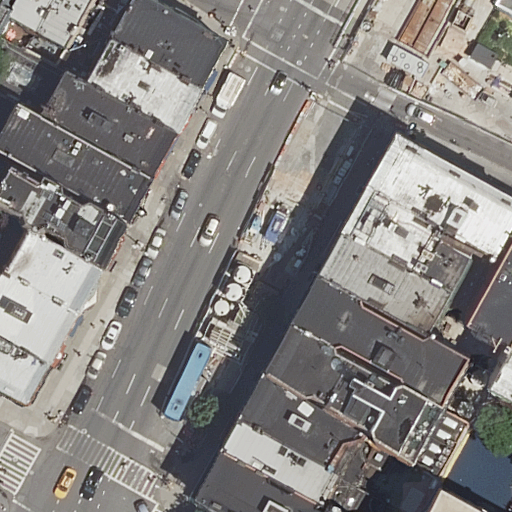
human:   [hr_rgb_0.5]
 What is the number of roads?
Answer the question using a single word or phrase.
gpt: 4

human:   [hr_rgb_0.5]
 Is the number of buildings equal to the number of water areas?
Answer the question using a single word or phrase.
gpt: no

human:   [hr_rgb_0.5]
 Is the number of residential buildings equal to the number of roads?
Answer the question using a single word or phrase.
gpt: no

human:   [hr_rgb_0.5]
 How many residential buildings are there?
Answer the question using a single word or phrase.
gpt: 23

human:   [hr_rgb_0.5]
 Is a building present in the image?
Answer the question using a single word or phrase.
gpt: yes

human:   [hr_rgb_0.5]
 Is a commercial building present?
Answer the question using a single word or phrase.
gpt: no

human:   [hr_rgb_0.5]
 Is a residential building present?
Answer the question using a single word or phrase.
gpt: yes

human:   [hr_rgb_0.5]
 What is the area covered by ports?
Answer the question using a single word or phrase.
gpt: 0m2

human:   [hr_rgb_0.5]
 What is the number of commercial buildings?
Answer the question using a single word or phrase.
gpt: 0

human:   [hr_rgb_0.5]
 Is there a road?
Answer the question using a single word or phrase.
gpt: yes

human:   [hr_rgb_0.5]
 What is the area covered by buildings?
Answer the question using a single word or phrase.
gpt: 3715m2

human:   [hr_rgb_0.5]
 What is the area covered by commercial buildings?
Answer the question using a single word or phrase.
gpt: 0m2

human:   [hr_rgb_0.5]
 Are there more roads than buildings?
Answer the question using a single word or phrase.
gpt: no

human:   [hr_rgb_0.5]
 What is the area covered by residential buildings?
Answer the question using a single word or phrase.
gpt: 3715m2

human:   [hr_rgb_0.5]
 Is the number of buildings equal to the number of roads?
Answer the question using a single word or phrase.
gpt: no

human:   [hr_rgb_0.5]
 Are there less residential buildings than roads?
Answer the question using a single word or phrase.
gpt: no

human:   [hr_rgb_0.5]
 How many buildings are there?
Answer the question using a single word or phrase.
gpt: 23

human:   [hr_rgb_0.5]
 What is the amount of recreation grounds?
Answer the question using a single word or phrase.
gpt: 0

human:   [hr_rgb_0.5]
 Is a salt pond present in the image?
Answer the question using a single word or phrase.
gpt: no

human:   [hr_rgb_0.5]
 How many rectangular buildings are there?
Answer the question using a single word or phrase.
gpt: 20

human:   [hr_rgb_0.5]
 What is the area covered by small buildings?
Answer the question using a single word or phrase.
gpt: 461m2

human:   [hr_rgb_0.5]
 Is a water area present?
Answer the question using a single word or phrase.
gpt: no

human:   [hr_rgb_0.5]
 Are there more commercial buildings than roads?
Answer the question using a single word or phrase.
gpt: no

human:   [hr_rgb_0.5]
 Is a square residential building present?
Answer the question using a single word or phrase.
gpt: no

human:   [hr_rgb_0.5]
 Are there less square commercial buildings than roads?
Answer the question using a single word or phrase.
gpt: yes

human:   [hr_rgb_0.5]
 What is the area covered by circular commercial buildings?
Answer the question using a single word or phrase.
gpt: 0m2

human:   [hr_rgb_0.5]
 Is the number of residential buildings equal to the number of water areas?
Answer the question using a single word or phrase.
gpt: no

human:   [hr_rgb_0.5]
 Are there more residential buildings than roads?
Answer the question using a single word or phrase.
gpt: yes

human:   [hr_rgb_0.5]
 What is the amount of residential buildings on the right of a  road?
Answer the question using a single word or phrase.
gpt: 14

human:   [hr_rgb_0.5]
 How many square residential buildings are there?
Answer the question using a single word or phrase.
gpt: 0

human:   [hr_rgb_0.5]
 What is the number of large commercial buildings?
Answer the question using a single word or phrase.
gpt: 0

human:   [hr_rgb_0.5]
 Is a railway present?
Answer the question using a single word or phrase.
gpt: no

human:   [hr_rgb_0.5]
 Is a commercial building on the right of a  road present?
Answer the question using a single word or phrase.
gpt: no

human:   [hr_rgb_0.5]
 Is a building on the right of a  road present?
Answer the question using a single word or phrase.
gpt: yes

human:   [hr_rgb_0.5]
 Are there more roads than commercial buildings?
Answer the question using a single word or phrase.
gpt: yes

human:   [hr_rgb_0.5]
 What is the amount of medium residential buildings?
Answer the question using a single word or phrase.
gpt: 13

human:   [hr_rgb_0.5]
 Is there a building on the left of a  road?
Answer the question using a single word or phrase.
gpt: yes

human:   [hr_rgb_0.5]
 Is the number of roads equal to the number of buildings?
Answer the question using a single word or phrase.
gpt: no

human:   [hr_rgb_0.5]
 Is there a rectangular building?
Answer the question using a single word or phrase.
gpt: yes

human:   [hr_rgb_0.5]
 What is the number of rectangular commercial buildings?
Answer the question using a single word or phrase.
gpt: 0

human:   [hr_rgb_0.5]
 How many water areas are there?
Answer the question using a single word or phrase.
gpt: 0

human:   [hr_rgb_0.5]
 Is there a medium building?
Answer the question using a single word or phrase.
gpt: yes

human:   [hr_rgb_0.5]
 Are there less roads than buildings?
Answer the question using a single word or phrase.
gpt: yes

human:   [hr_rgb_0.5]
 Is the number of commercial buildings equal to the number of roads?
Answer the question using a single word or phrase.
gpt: no

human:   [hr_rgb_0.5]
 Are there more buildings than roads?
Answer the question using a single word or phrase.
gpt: yes

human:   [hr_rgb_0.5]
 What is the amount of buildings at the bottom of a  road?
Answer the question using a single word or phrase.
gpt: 16

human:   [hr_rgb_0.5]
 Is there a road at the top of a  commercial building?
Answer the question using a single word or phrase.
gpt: no

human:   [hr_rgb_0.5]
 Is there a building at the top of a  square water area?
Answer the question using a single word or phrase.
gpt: no

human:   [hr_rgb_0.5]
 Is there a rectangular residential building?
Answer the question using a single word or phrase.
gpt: yes

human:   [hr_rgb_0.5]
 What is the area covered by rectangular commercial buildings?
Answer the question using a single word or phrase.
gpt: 0m2

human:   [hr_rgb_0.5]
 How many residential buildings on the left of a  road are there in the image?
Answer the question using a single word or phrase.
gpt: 13

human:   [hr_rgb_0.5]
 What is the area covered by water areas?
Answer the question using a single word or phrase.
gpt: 0m2

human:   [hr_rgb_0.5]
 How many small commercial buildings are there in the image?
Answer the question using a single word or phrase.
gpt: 0

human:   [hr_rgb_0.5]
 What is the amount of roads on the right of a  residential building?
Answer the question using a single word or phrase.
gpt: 4

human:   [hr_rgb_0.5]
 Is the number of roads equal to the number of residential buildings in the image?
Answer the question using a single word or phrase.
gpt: no

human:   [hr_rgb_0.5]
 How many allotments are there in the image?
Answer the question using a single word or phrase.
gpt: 0

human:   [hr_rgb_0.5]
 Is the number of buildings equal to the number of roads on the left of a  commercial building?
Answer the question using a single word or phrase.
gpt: no

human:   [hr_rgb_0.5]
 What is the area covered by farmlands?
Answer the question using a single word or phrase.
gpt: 0m2

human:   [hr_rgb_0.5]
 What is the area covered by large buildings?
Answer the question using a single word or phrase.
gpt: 0m2

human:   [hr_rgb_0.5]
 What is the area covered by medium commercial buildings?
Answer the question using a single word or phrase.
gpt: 0m2

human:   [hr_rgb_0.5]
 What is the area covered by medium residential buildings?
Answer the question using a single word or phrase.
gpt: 3254m2

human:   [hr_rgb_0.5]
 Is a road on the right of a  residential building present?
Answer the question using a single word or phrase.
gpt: yes

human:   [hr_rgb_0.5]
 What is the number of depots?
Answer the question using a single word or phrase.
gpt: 0

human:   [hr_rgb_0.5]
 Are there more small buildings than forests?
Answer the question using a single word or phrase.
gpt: yes